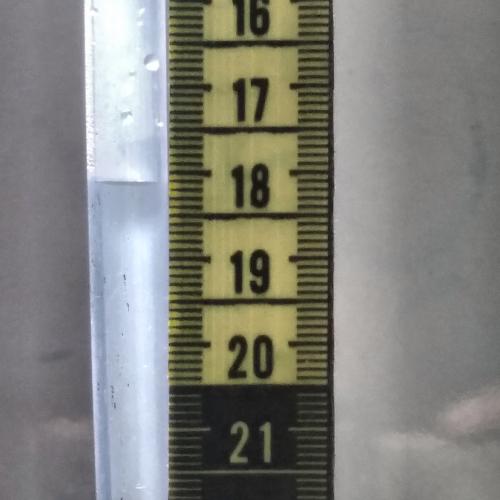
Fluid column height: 18.1 cm